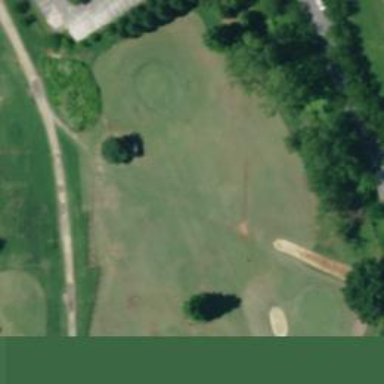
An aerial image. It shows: Golf hole.